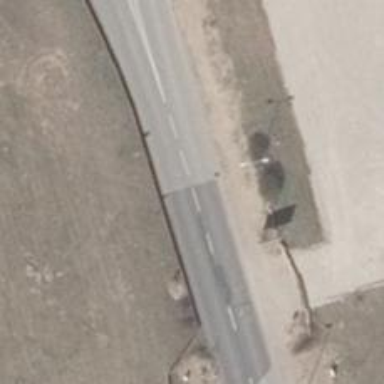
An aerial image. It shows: Tertiary road with asphalt surface and lane markings present.